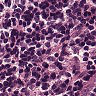
Metastatic tissue present: no